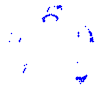
Particle: pion